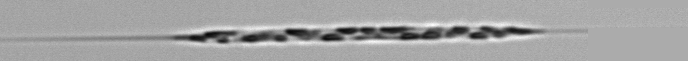
Label: Rhizosolenia